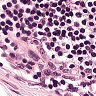
Metastatic tissue present: no